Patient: sex F, age 65
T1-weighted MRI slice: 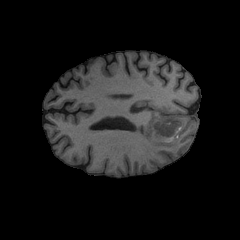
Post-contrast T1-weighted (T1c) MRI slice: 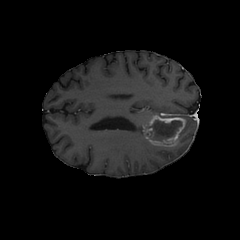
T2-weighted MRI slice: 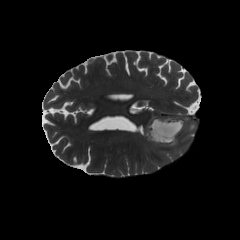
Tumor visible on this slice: yes
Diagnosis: Glioblastoma, IDH-wildtype
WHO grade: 4